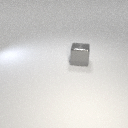
large gray metal cube